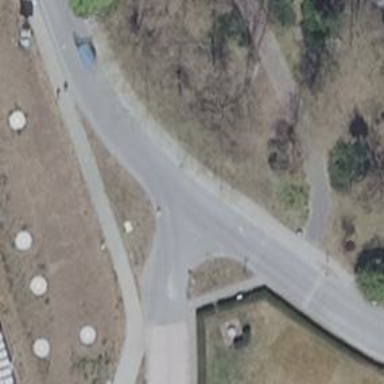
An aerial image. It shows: Bump for traffic calming.